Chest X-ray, PA view. Patient: 46 years old, sex M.
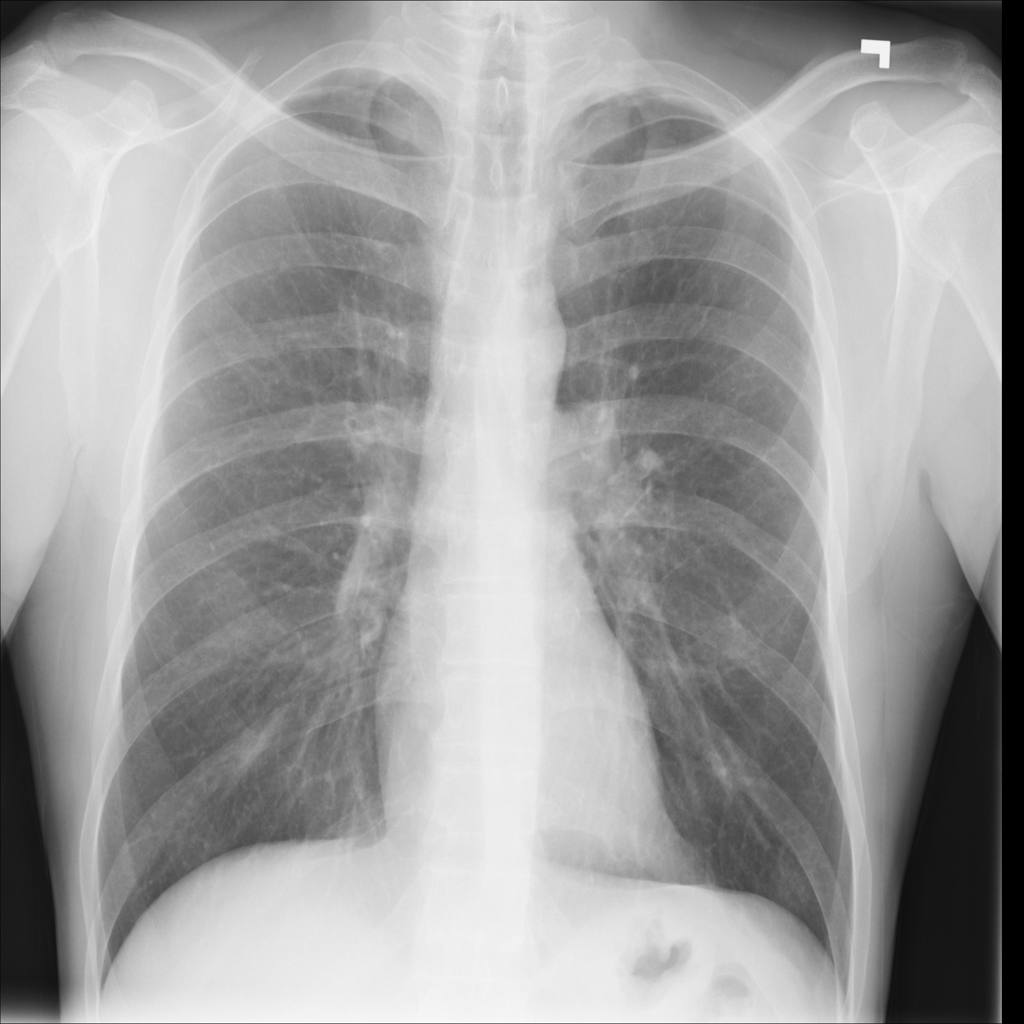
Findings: Fibrosis